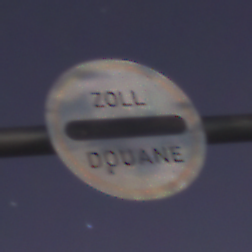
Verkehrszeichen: Zollstelle
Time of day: Night
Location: Outdoor (Suburban)
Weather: PartlyCloudy
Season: NotSpecified
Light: Artificial